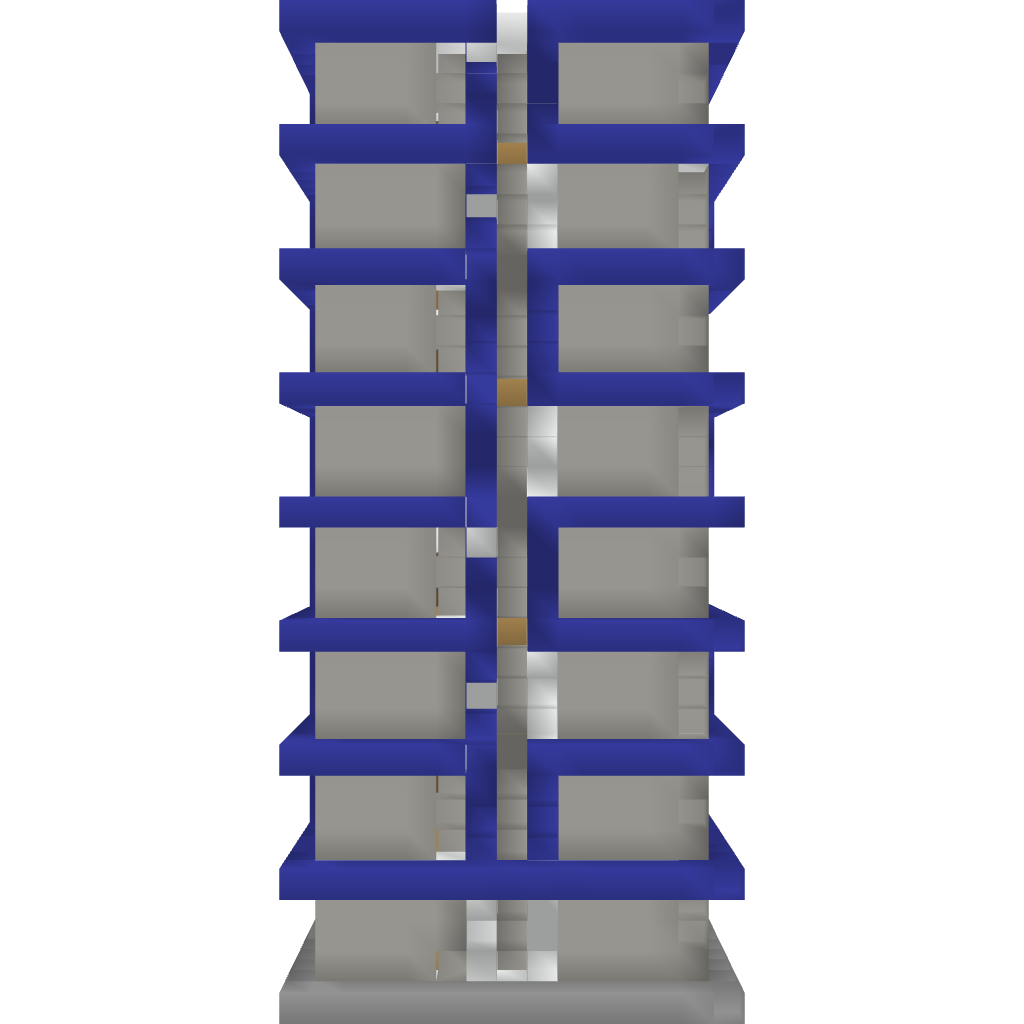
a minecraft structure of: Modern Skyscraper #3